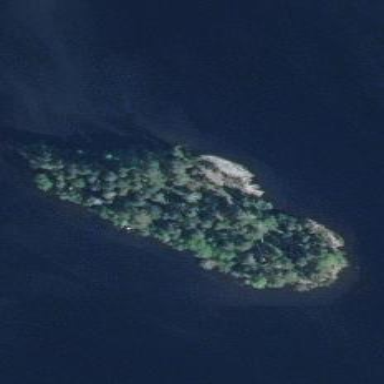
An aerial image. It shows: Islet.